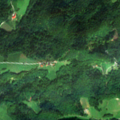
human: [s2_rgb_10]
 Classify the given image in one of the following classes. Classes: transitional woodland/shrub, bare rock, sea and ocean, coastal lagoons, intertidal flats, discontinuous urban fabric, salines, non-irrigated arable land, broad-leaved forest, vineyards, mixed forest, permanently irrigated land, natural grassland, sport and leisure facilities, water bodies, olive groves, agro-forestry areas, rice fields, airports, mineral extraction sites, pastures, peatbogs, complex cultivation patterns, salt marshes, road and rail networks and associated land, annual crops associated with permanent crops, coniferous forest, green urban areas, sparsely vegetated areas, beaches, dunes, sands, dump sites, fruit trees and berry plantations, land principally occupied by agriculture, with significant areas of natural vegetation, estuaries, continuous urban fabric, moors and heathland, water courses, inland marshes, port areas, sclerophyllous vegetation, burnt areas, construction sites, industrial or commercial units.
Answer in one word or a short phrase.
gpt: pastures, broad-leaved forest, mixed forest